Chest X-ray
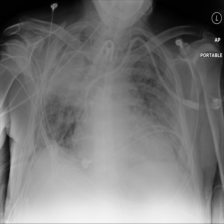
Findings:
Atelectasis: negative
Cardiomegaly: negative
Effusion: negative
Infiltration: negative
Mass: negative
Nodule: negative
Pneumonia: negative
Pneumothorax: negative
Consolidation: negative
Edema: negative
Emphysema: negative
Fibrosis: negative
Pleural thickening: negative
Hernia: negative